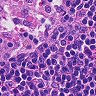
Metastatic tissue present: no